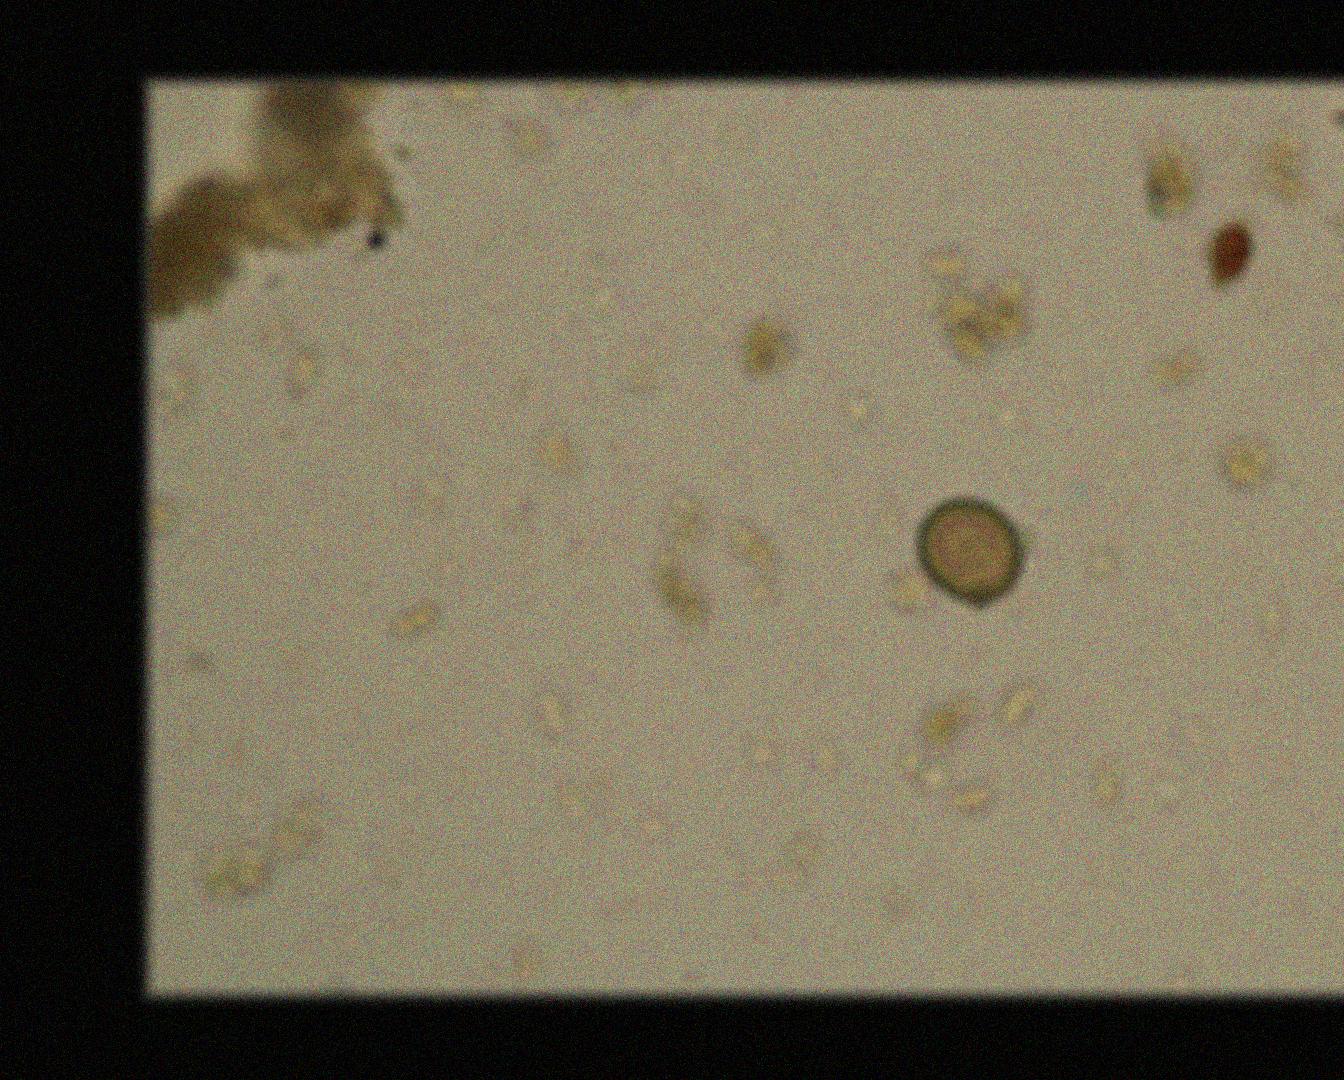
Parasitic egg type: Taenia spp. egg